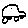
Label: car